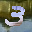
Label: 3